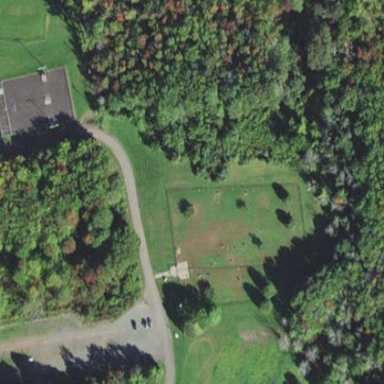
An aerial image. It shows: Fenced dog park for leisure activities on land.